Brain MRI, t2w sequence, axial 2D slice.
Patient: age 27, sex F, weight 90 kg, height 1.9 m
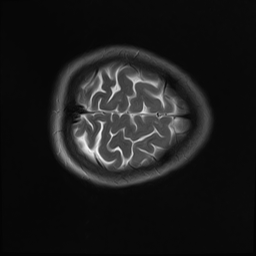